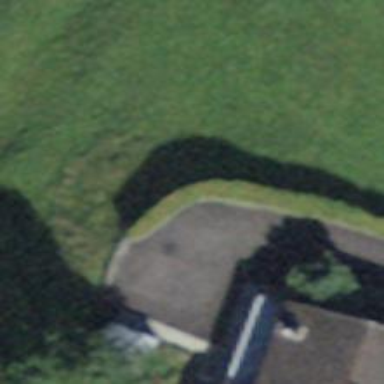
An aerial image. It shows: Hedge barrier.